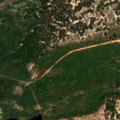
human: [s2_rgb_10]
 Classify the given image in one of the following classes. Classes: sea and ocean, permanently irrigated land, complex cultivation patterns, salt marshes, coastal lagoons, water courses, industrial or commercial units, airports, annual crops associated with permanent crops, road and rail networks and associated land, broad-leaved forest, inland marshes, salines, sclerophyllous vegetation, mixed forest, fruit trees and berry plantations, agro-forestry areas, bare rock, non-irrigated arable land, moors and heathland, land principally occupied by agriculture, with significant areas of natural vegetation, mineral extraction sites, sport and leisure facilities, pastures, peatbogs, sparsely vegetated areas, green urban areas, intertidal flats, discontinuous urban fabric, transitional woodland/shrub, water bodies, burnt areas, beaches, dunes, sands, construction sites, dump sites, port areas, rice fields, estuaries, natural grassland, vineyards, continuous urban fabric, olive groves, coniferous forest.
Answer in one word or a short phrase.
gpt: continuous urban fabric